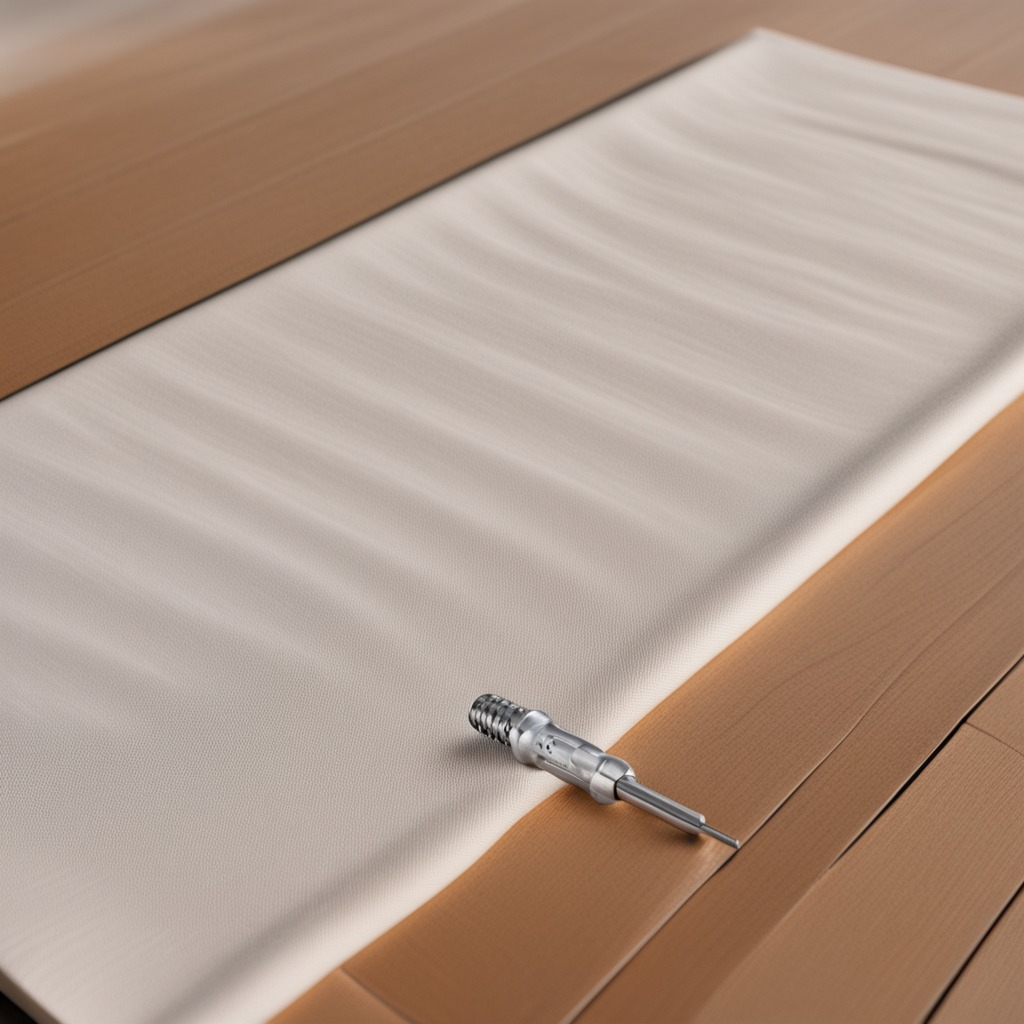
A screwdriver lying on a wooden table in an outdoor workshop during daytime bright natural light soft shadows worn but beneath the cloth